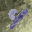
Label: 4